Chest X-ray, AP view. Patient: 6 years old, sex M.
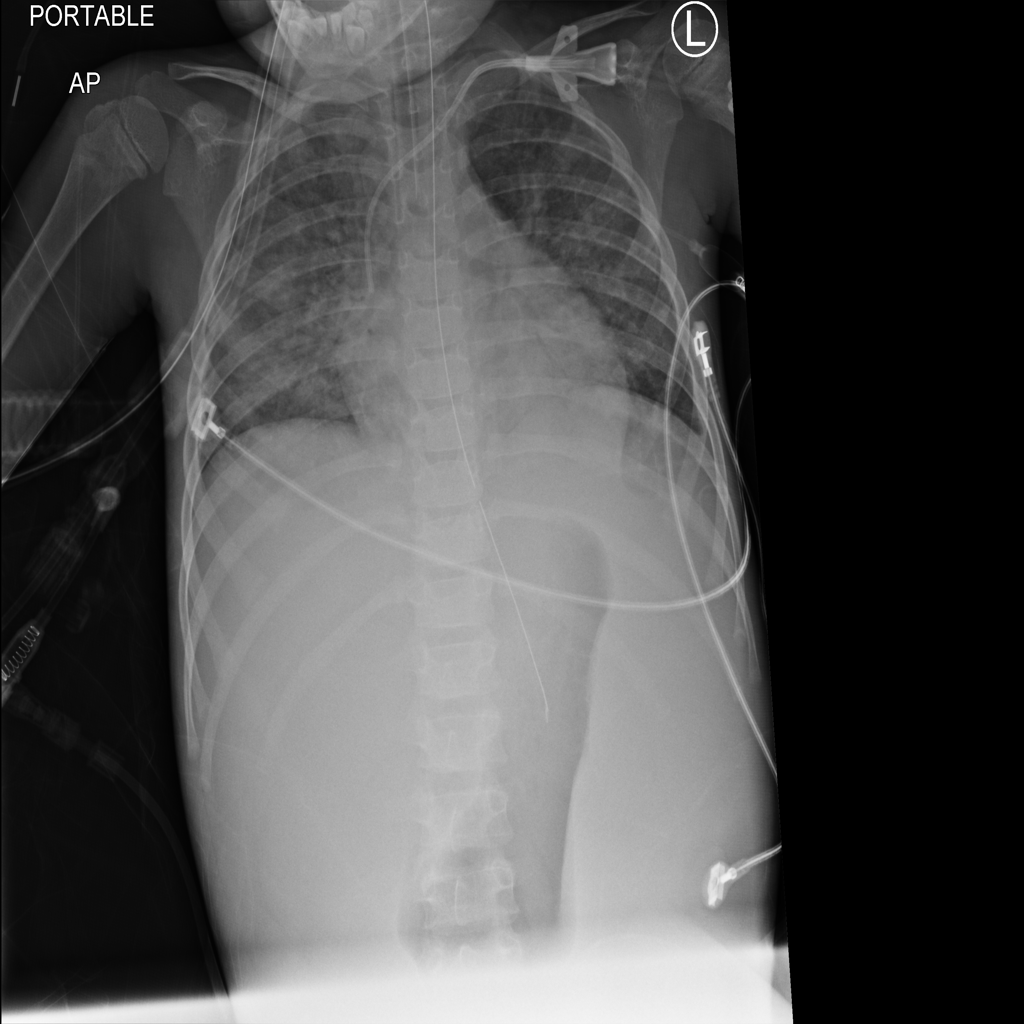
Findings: Effusion